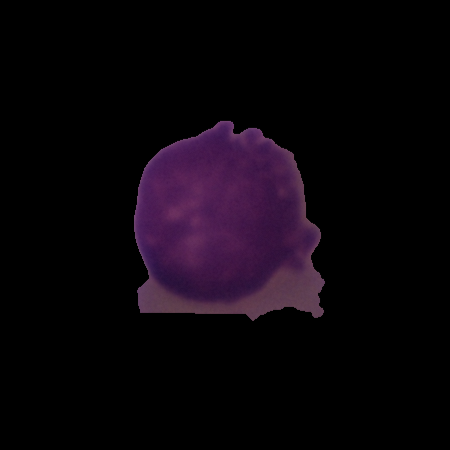
Label: healthy